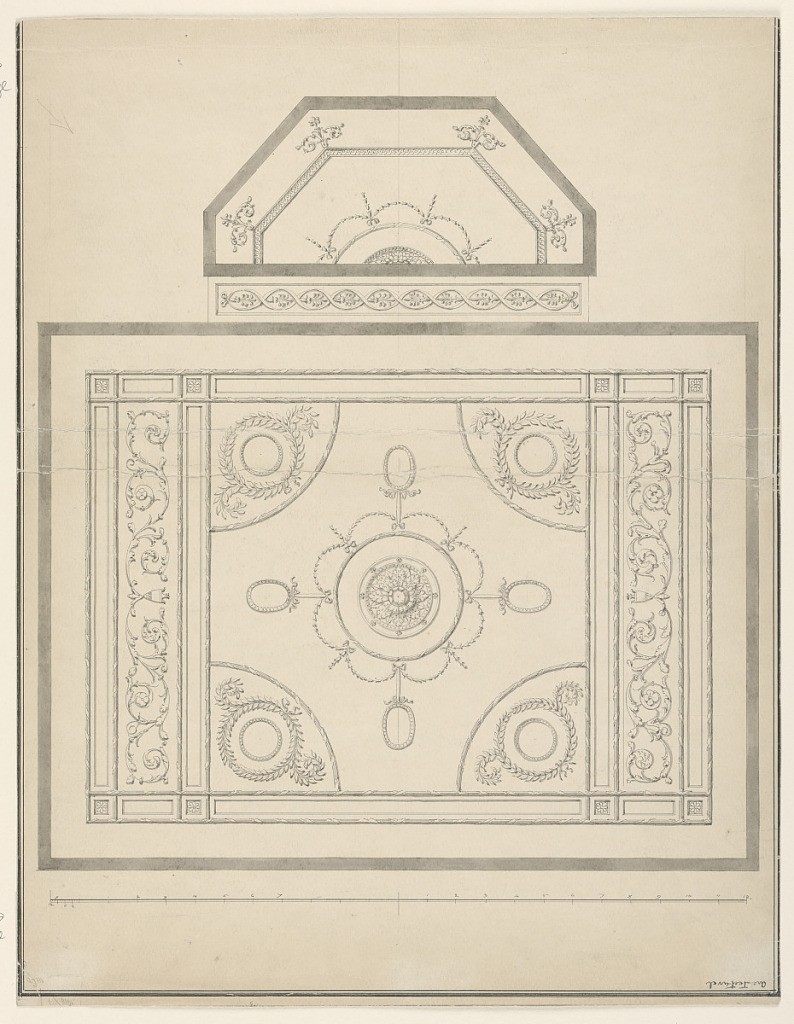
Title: Design for a Plaster Ceiling with Bay
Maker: James Wyatt, British, 1746 - 1813
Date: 1746–1813
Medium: Pen and black ink, brush and gray wash, graphite on heavy wove paper
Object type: Drawing
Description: Vertical format design for a plaster ceiling with bay, scale in black ink at the bottom, ruled border line in black ink on three sides. Inscription at lower right.